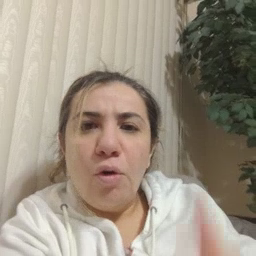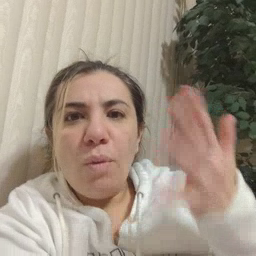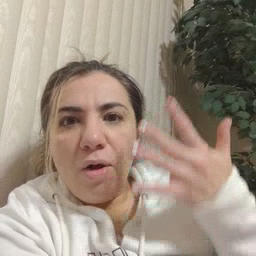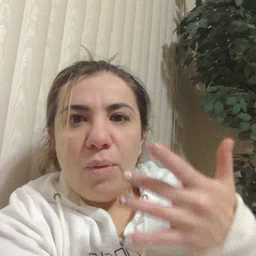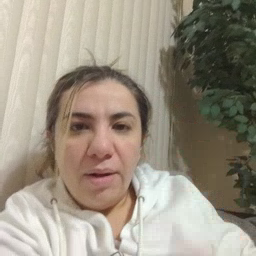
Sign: wait